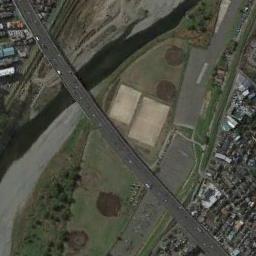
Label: bridge